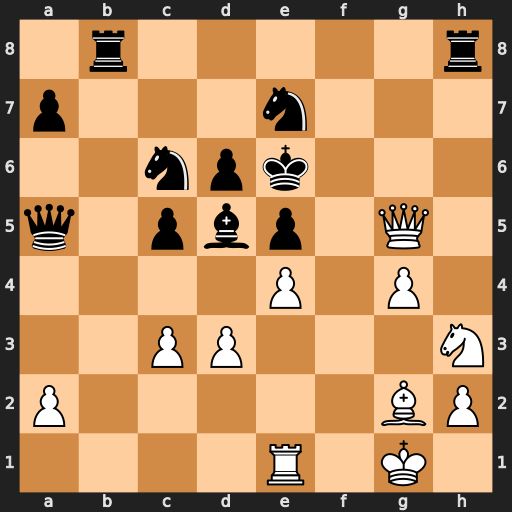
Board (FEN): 1r5r/p3n3/2npk3/q1pbp1Q1/4P1P1/2PP3N/P5BP/4R1K1
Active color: w
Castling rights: -
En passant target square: -
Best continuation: exd5+ Kd7 dxc6+ Nxc6 Qf5+